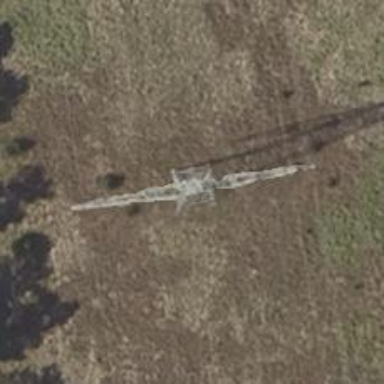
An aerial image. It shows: Power tower.